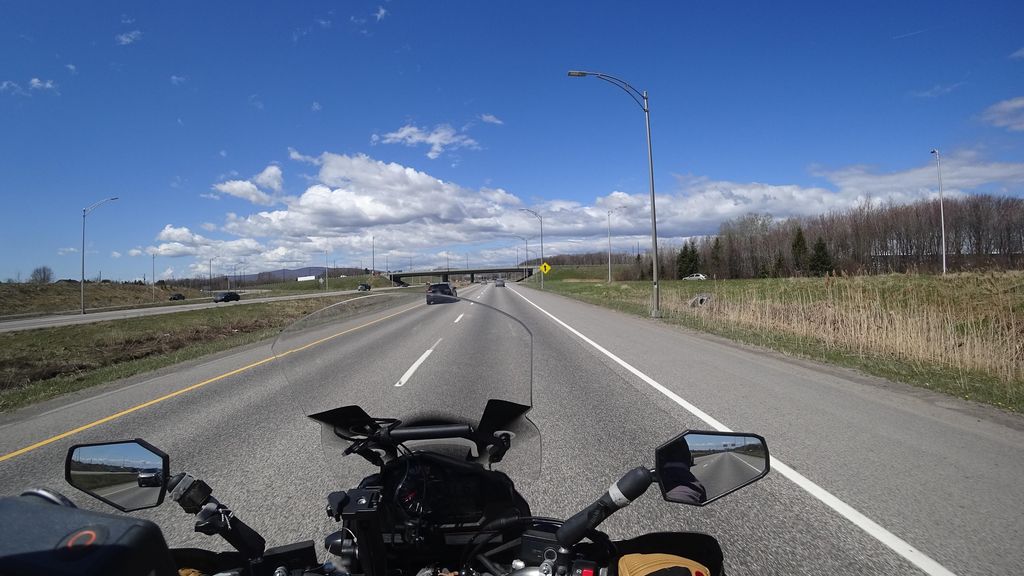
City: quebec_city